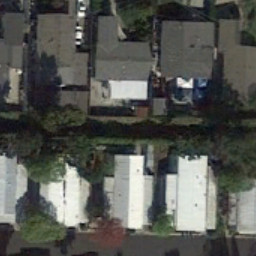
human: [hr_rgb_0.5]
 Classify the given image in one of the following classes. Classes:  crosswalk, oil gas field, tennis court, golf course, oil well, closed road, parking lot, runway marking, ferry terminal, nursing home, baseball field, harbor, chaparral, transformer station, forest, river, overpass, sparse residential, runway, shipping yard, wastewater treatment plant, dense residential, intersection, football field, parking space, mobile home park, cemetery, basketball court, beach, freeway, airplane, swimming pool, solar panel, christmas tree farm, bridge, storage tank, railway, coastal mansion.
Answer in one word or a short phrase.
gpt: mobile home park